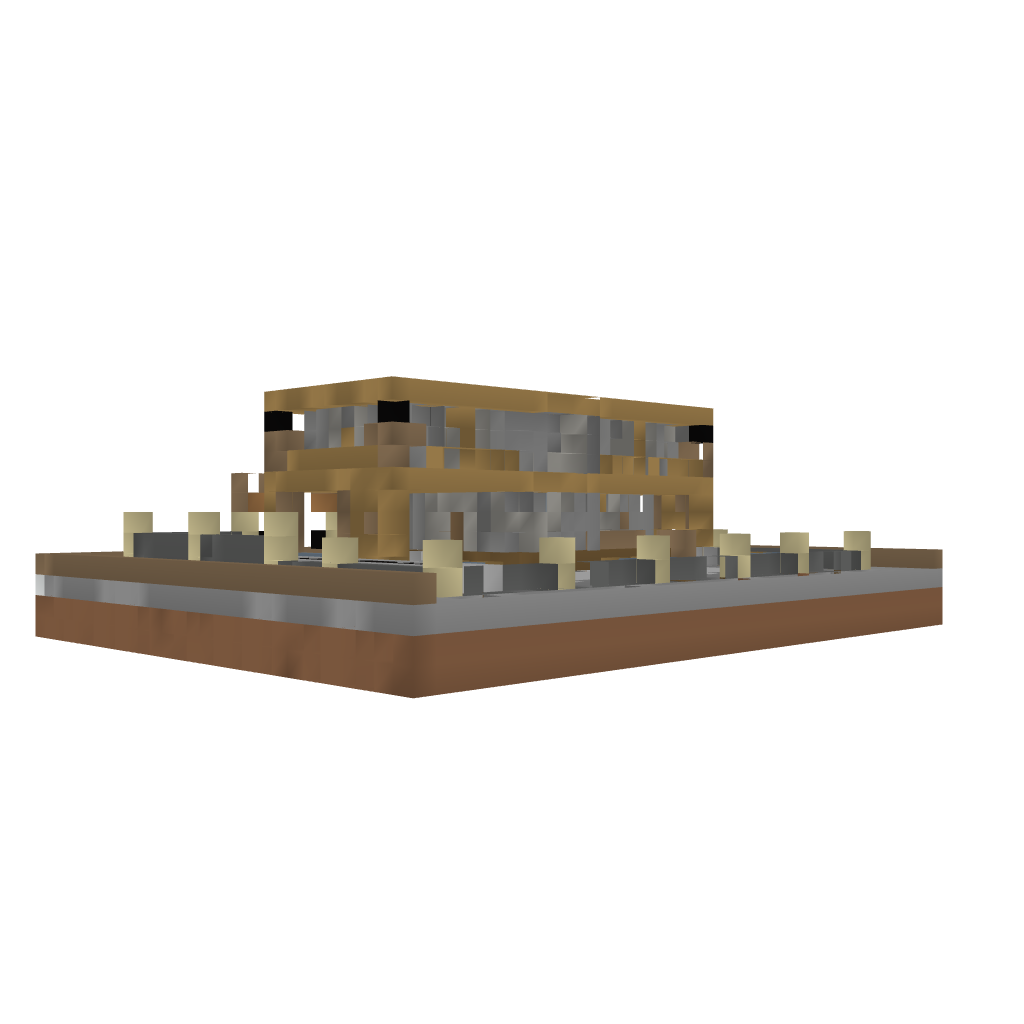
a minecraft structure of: Simple House 02